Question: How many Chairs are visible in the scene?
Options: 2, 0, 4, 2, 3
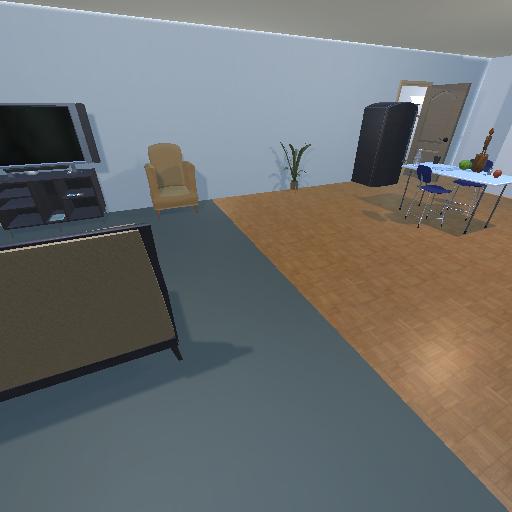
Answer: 2